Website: macys
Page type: review-order
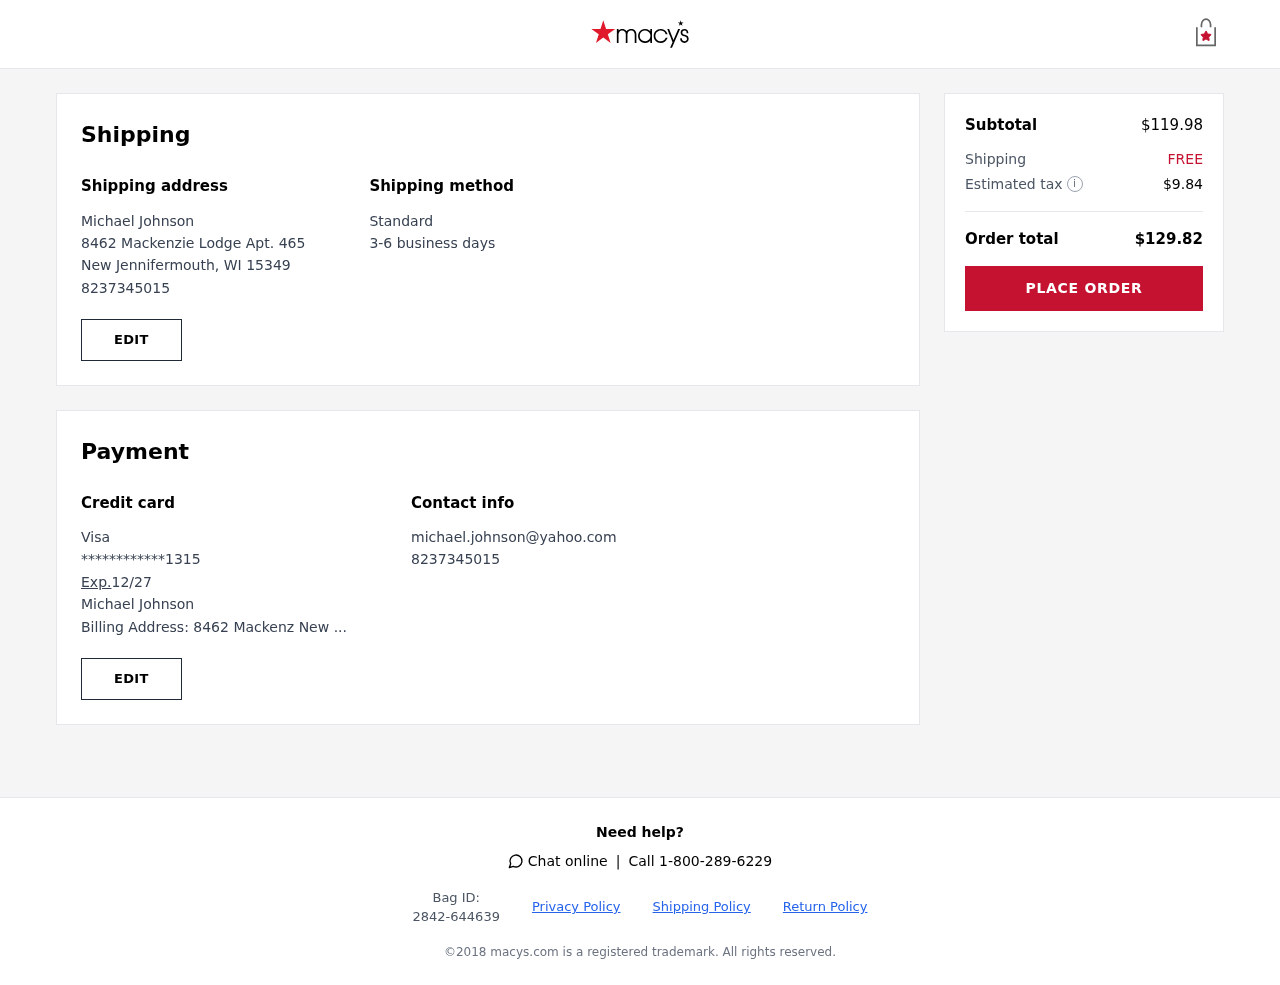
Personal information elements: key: PII_CARD_EXPIRY
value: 12/27
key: PII_CARD_LAST4
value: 1315
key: PII_CARD_TYPE
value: Visa
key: PII_CITY
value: New Jennifermouth
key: PII_EMAIL
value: michael.johnson@yahoo.com
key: PII_FULLNAME
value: Michael Johnson
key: PII_PHONE
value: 8237345015
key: PII_POSTCODE
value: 15349
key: PII_STATE_ABBR
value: WI
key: PII_STREET
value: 8462 Mackenzie Lodge Apt. 465
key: PII_FIRSTNAME
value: Michael
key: PII_LASTNAME
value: Johnson
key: PII_FULLNAME2
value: Michael Johnson
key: PII_FULLNAME3
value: Michael Johnson
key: PII_FIRSTNAME2
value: Michael
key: PII_FIRSTNAME3
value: Michael
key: PII_LASTNAME2
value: Johnson
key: PII_LASTNAME3
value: Johnson
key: PII_FIRSTNAME_DERIVED
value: Michael
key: PII_LASTNAME_DERIVED
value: Johnson
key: PII_FULLNAME_DERIVED
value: Michael Johnson
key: PII_NAME_FULL_DERIVED
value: Michael Johnson
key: PII_BILLING_ADDRESS
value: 8462 Mackenz New
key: PII_PHONE_LINE
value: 5015
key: PII_PHONE_SUFFIX
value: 5015
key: PII_PHONE2
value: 8237345015
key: PII_PHONE3
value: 8237345015
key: PII_PHONE_NUMERIC
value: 8237345015
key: PII_PHONE_LINE_NUMERIC
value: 5015
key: PII_PHONE_SUFFIX_NUMERIC
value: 5015
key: PII_PHONE2_NUMERIC
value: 8237345015
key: PII_PHONE3_NUMERIC
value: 8237345015
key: PII_PHONE_DIGITS
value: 8237345015
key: PII_PHONE_LAST4
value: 5015
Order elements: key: ORDER_SUBTOTAL
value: $119.98
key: ORDER_SHIPPING_COST
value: FREE
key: ORDER_TAX
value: $9.84
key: ORDER_TOTAL
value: $129.82